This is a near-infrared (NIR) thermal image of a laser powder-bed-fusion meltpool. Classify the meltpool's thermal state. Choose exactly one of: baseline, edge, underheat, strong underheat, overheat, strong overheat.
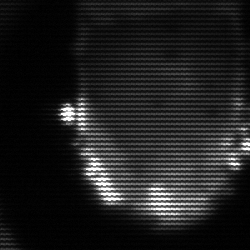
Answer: baseline